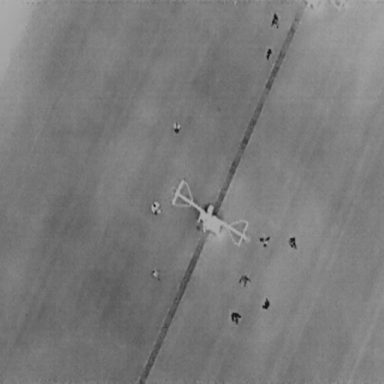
There are ten People in the infrared image.